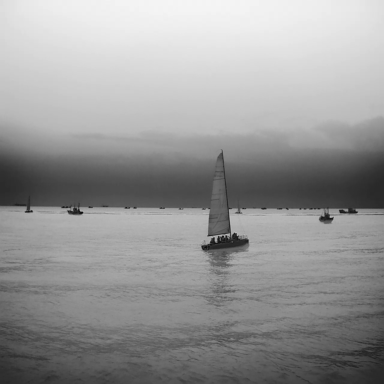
There are three sailboats in the infrared image.